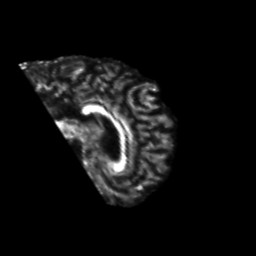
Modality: FA
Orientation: sagittal
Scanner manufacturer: siemens
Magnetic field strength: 3 T
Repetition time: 6.8 s
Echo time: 0.093 s